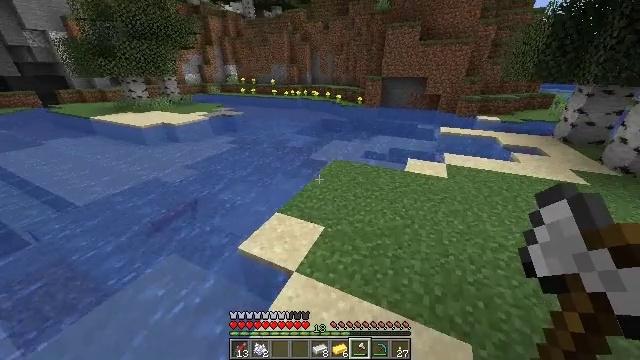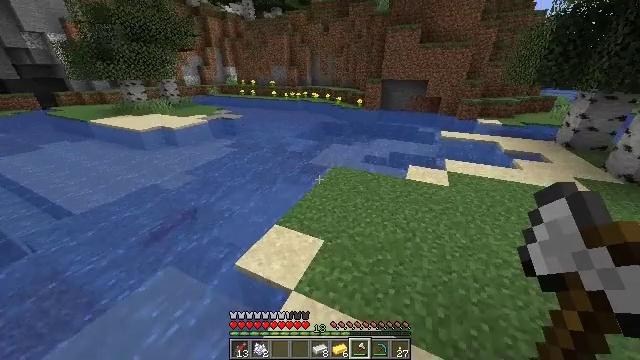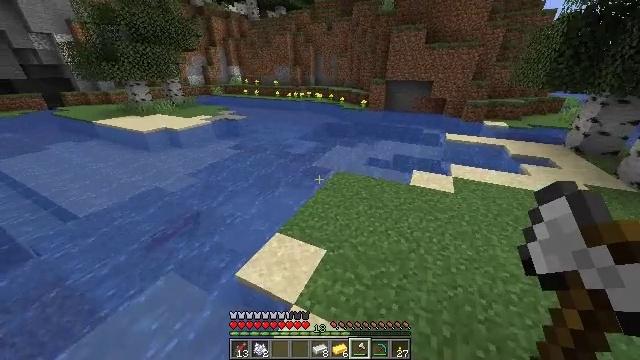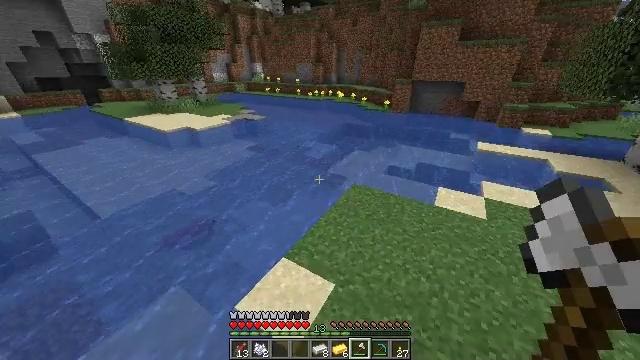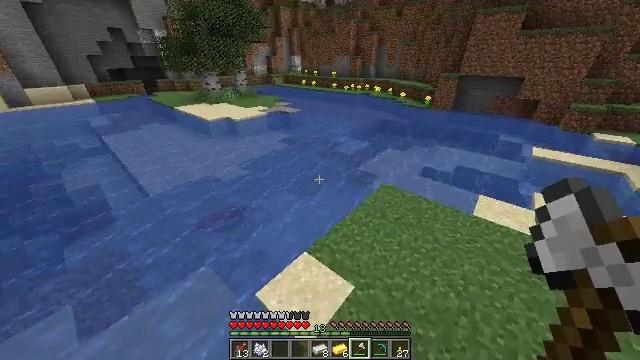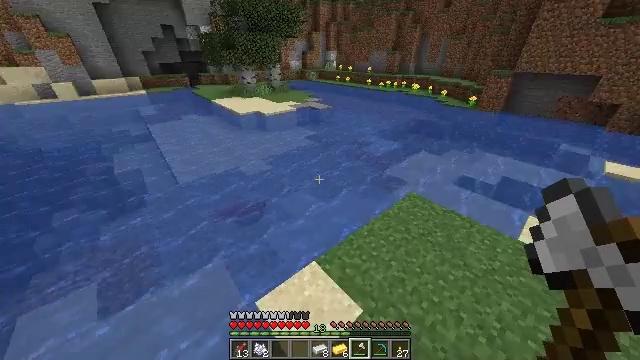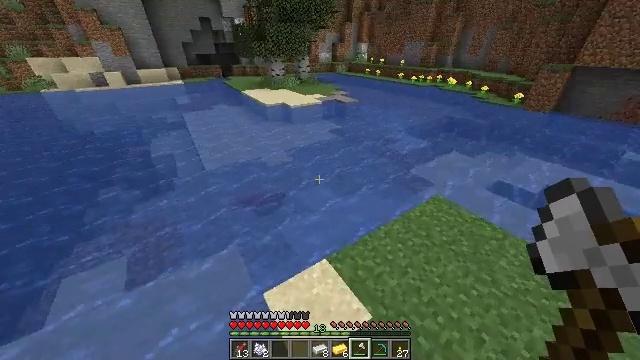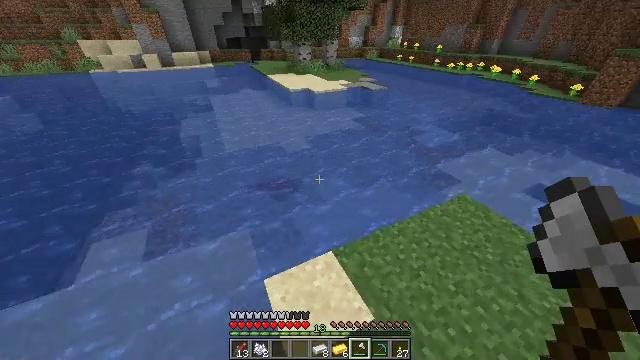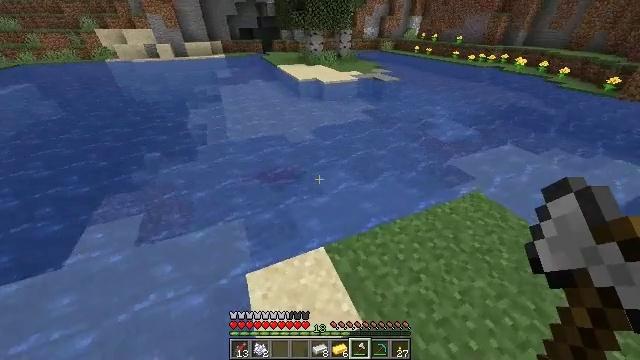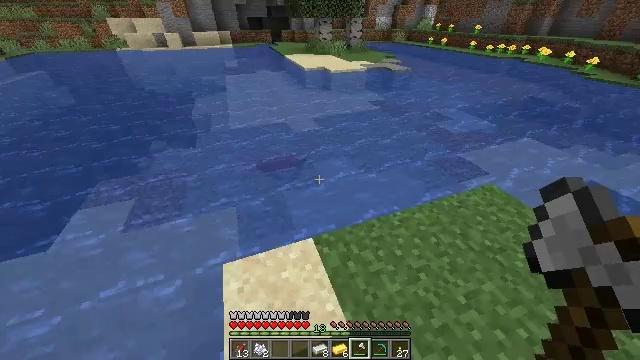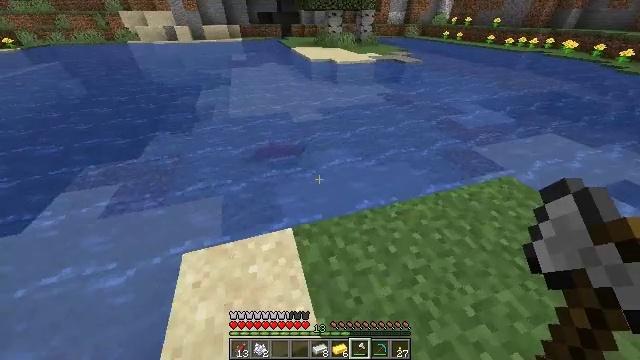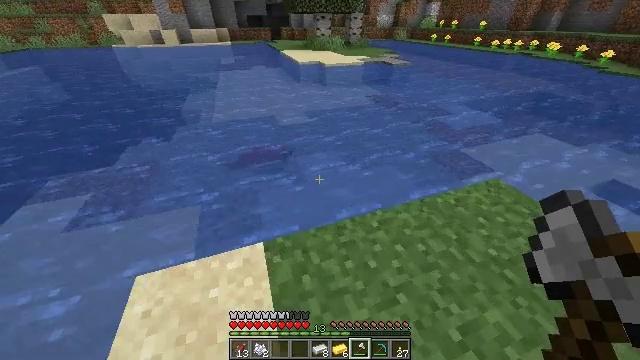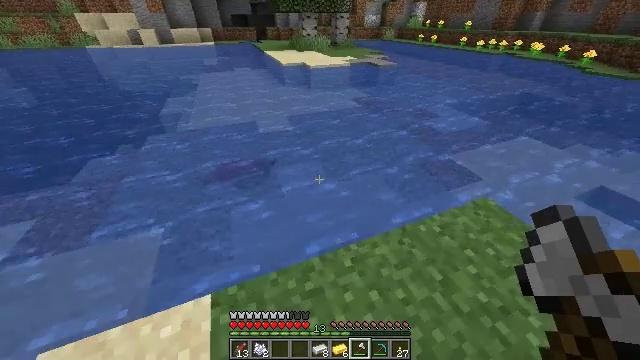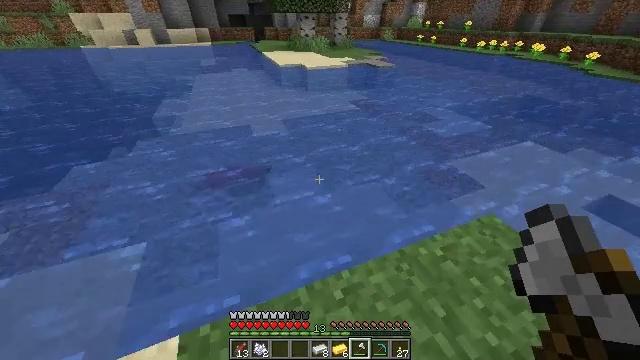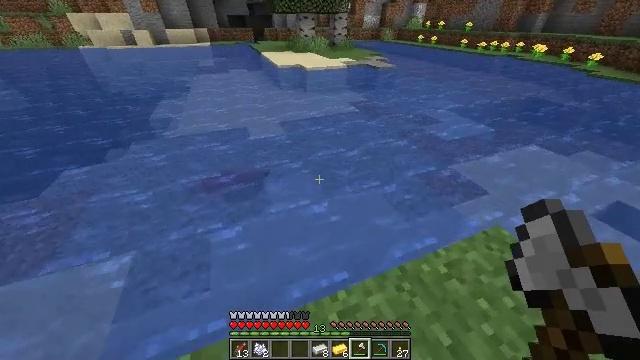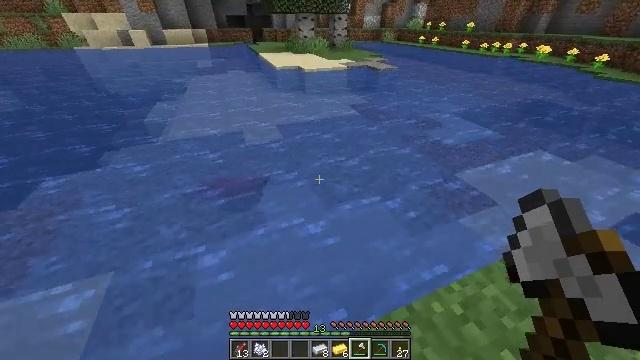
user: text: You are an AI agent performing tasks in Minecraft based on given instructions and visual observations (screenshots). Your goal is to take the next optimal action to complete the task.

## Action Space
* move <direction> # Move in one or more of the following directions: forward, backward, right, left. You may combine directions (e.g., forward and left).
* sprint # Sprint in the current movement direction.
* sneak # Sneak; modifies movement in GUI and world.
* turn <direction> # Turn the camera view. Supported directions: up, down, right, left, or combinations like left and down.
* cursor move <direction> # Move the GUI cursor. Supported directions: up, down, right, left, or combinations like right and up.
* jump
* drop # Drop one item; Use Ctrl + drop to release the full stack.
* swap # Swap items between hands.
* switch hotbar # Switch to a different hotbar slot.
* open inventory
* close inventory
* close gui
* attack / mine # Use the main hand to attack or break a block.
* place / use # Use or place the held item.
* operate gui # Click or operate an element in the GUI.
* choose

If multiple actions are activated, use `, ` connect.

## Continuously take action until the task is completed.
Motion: motion action
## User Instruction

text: Fish and kill the salmon.
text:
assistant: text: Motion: move forward
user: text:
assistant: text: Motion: move forward and move right
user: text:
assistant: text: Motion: move forward and move right, turn left and down
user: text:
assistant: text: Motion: move forward and move right, turn left and down
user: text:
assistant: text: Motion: move forward and move right, turn left
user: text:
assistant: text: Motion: move forward and move right, sprint, turn left and down
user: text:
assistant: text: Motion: move forward and move right, sprint, turn left and down
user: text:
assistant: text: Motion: move forward and move right, sprint, turn left and down
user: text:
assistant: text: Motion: move forward and move right, sprint, turn left and down
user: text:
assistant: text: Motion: move forward and move right, turn left
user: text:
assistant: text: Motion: move forward, turn right
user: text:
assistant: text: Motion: move forward, turn right
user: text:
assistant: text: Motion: move forward
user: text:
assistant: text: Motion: move forward
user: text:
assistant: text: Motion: no_op
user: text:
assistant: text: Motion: no_op
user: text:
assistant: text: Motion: no_op
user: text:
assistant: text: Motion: no_op
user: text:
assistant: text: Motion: no_op
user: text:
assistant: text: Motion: no_op
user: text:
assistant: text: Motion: turn right
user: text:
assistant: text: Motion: no_op
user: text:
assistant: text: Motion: turn left
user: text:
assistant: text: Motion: no_op
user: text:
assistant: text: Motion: no_op
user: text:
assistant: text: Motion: no_op
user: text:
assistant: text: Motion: no_op
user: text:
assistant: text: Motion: no_op
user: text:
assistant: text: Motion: no_op
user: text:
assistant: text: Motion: no_op